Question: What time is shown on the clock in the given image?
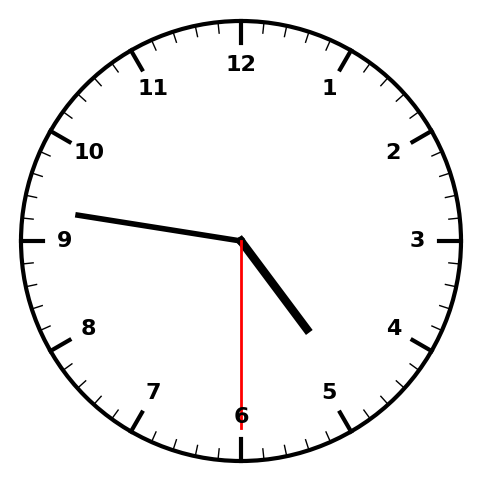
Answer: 04:46:30